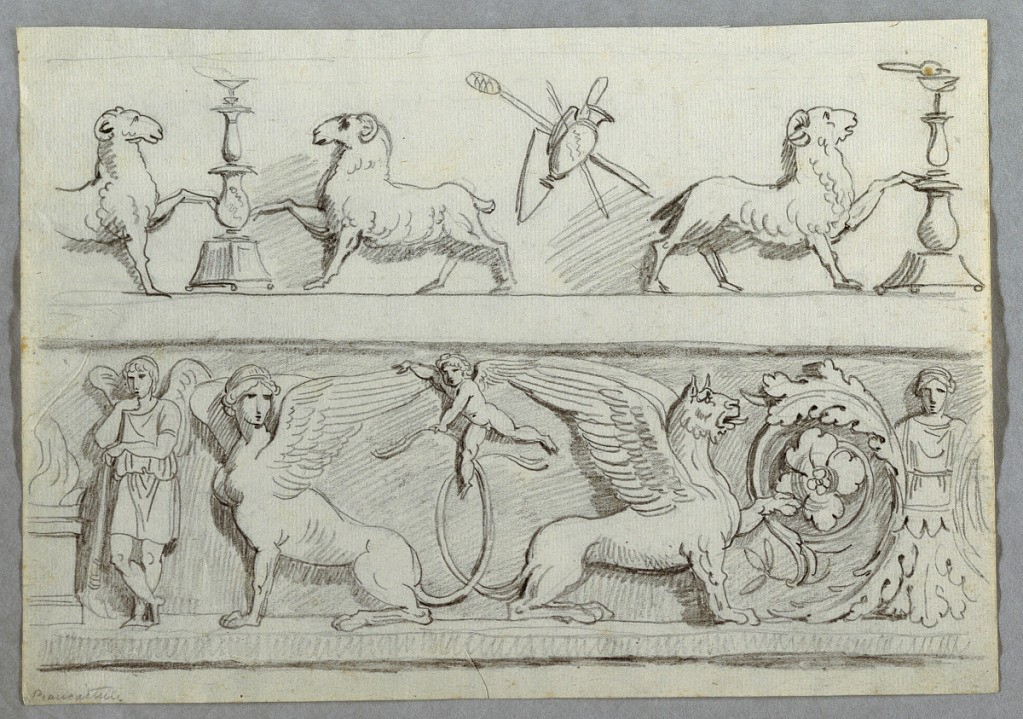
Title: Two Friezes with Rams, Candelabra, Trophies and Putti
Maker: Felice Giani, Italian, 1758–1823
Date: ca. 1805
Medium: Black chalk on off white laid paper
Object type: Drawing
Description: Friezes featuring candelabrum, in center between two symmetrically disposed rams. Trophy of non-military objects. Frieze below. At left, altar beside genius holding torch.  Sphinx and griffon sitting with backs toward each other, crossed tails. Above, putto flying seizing wing of sphinx. At right, torso of woman with head, springing from leaves.